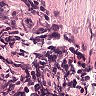
Metastatic tissue present: no